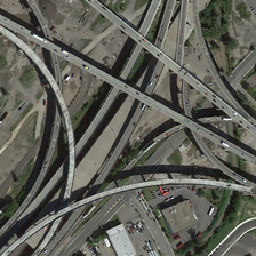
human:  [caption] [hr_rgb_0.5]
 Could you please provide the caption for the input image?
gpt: Interlaced overpasses are connected with multi-storey roads.

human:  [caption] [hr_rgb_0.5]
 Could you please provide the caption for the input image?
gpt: Interlaced viaducts combined with multi-storey roads.

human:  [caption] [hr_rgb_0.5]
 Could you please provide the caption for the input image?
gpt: it is a spectacular traffic facility with long flyovers stretching .

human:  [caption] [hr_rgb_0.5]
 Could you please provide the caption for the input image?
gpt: Interlaced viaducts are combined with multi-storey highways.

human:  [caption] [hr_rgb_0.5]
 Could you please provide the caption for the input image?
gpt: Connecting Bridge Combining Multi-storey Roads